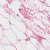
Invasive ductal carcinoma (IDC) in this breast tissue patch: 0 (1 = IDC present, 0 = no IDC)